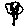
Label: tree